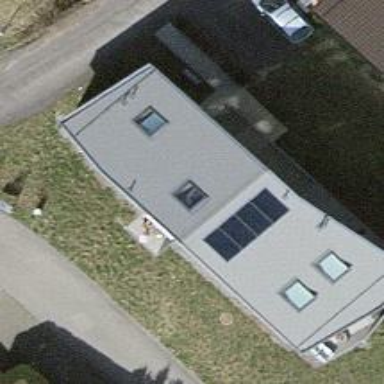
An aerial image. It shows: Shed building.